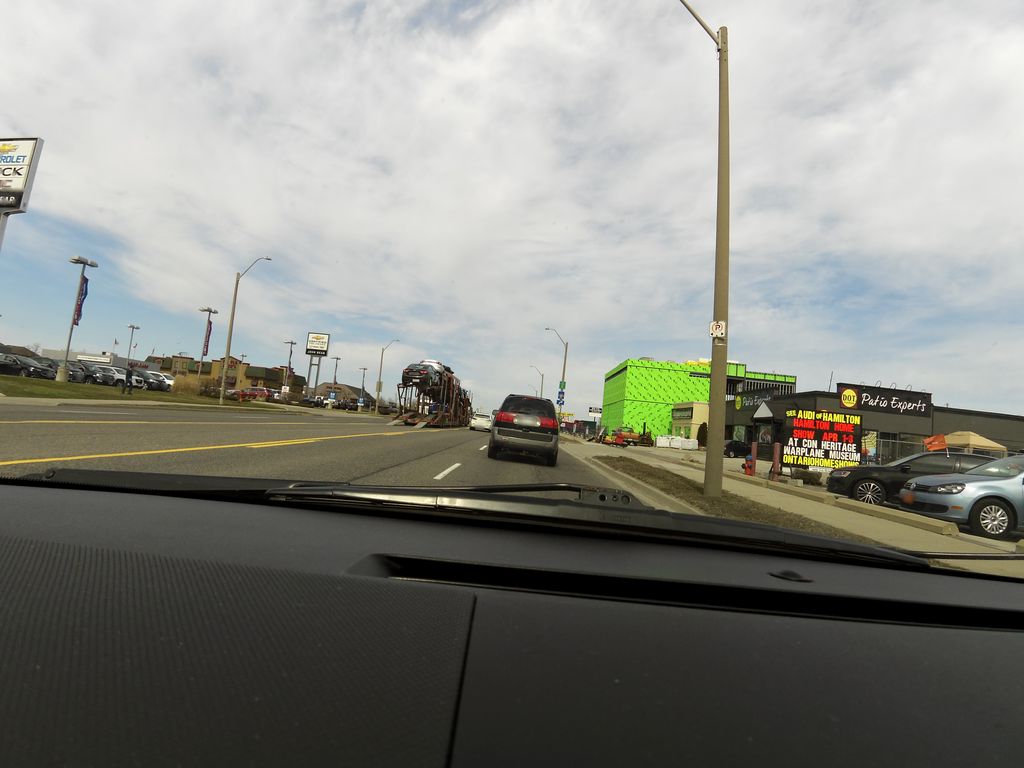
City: hamilton